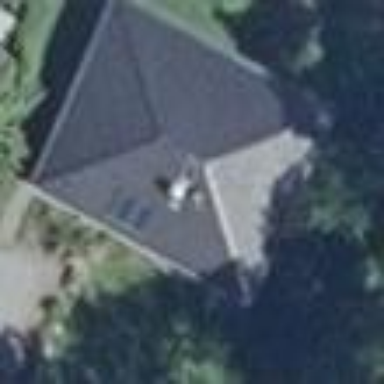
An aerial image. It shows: Simple and straightforward house.